Question: I want to create a titled border with the title as a CheckBox.

How do i do that?
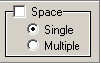
Answer: This tutorial is exactly what you need: <URL>
Unfortunately the images are no longer online, but you can launch the Webstart application.